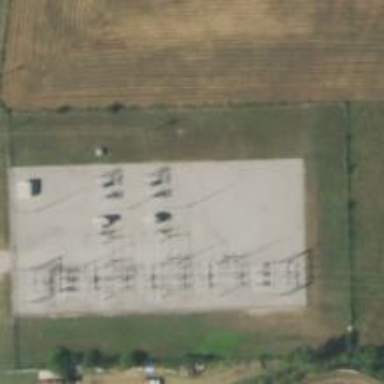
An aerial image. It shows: Switch used for power control.